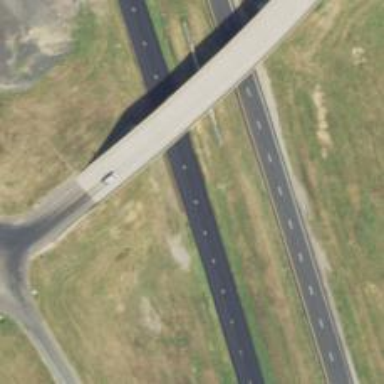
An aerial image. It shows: This image shows trunk highway that functions as expressway.